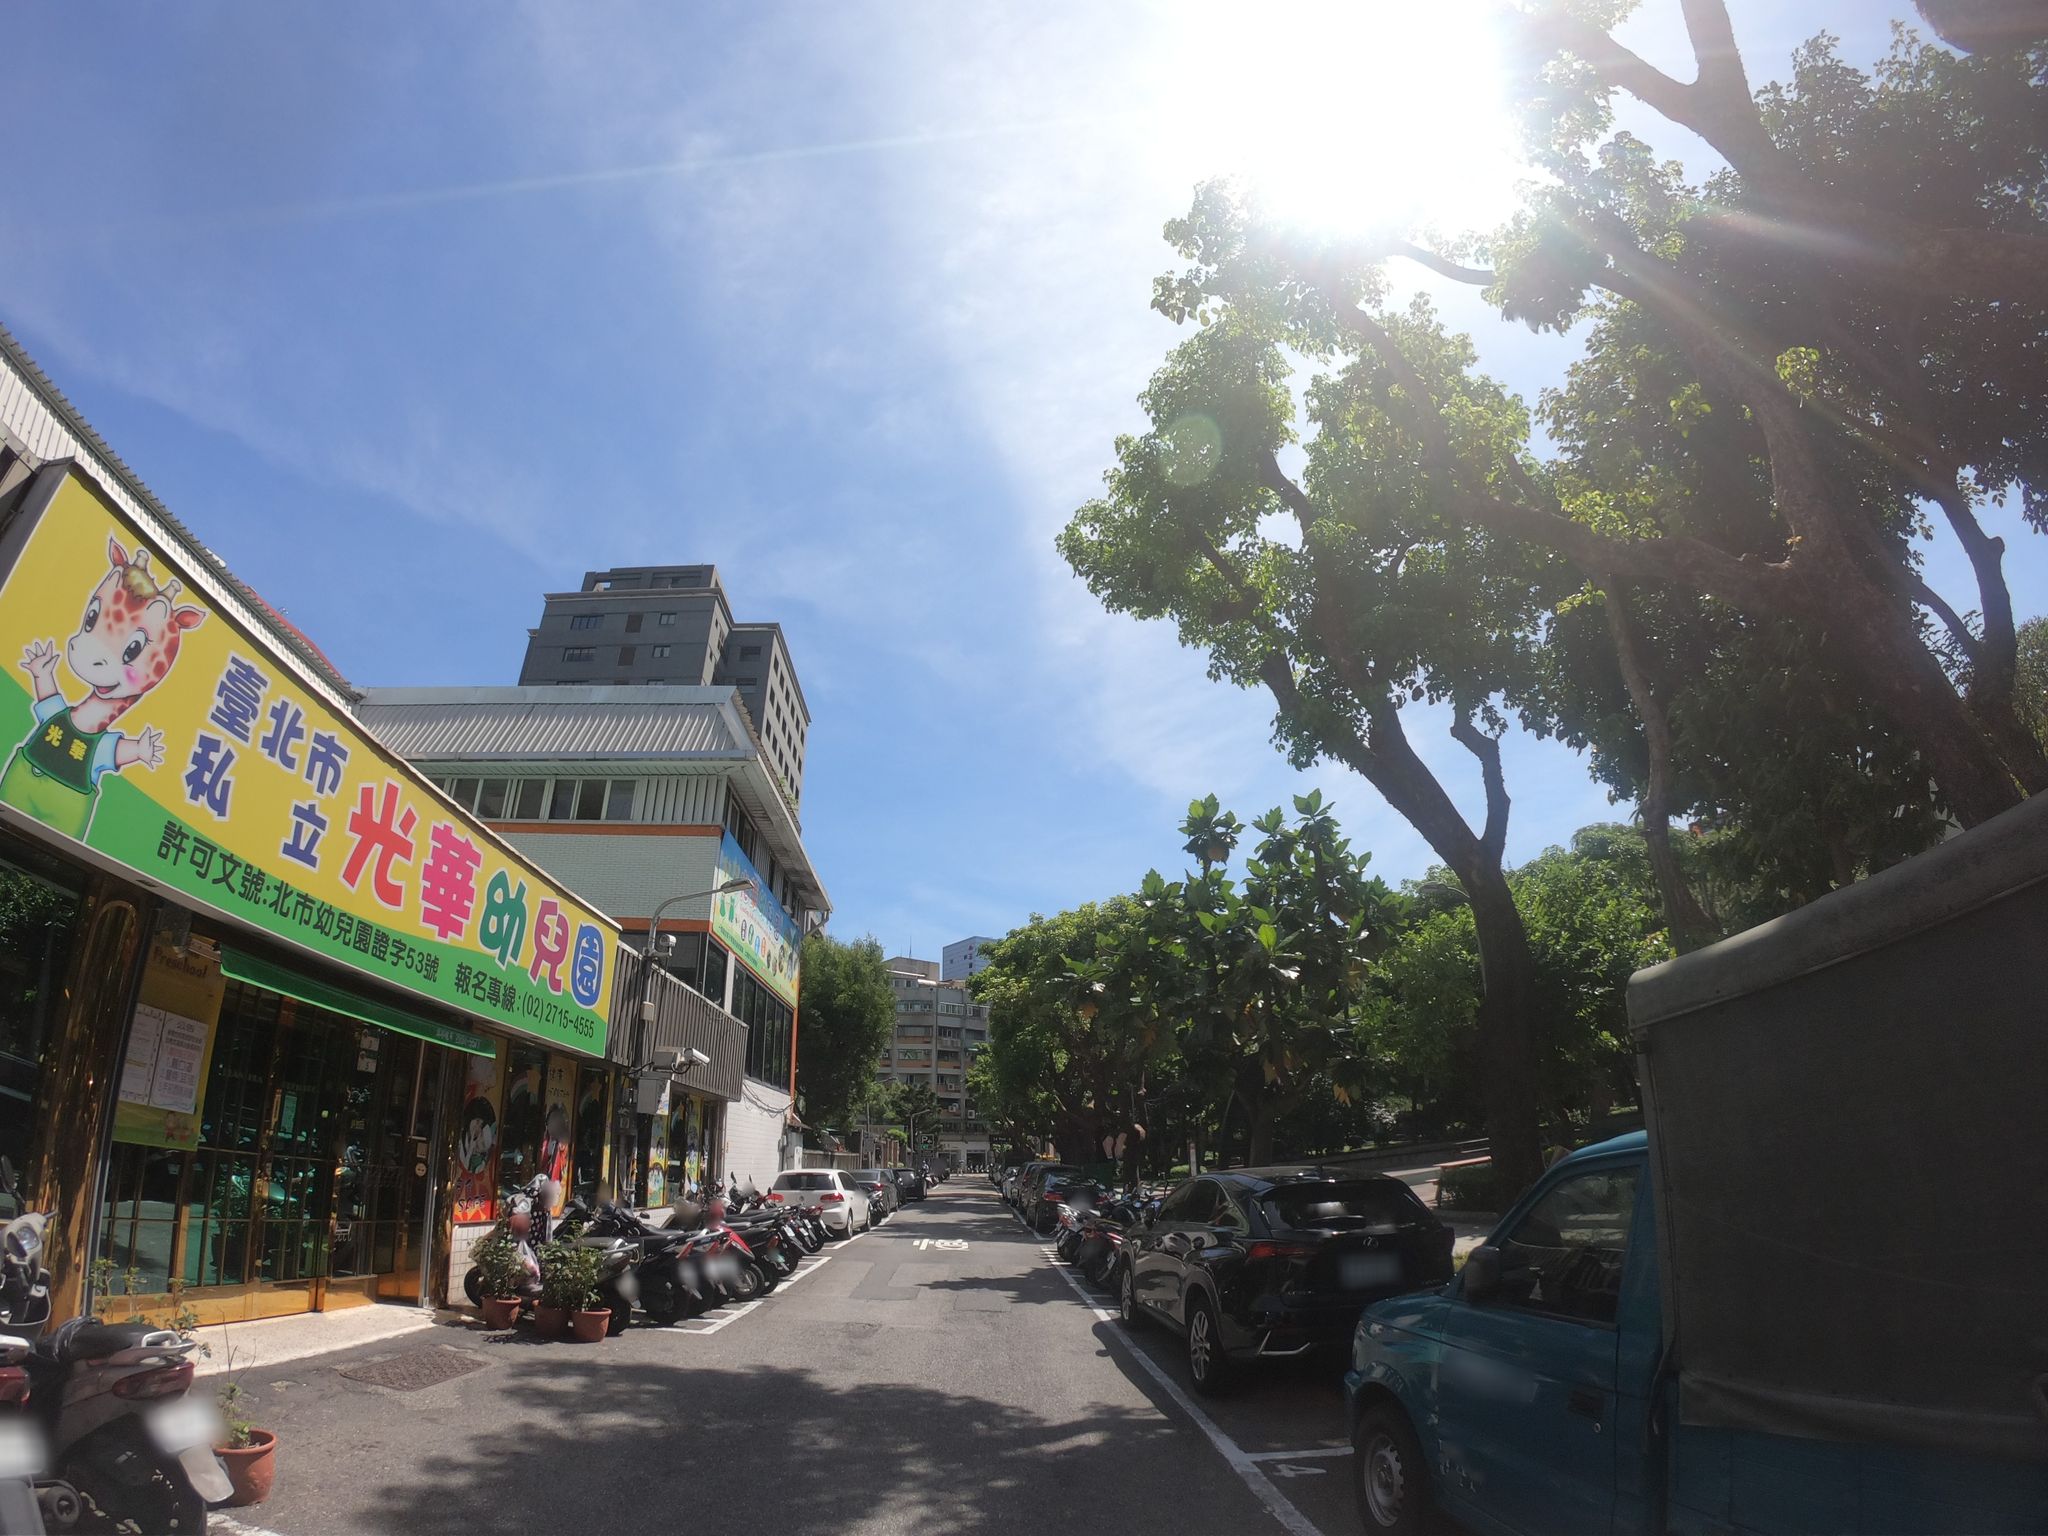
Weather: clear
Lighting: day
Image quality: good
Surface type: walking surface
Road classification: service
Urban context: urban centre
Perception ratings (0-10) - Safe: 4.54, Lively: 8.05, Beautiful: 6.68, Boring: 1.82, Depressing: 4.35, Wealthy: 7.2